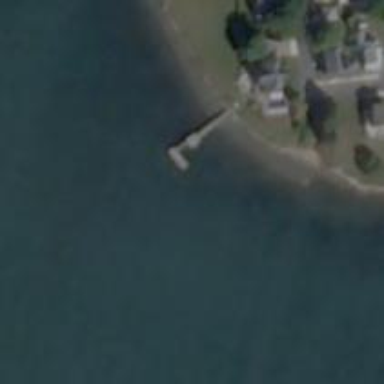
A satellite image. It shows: Man-made pier.